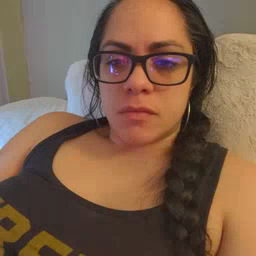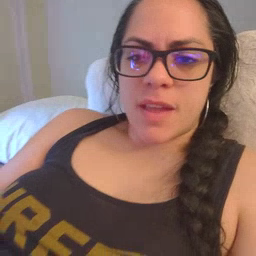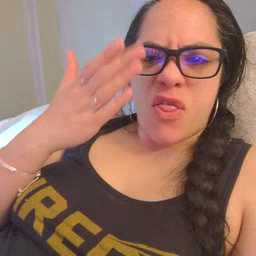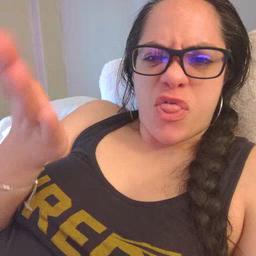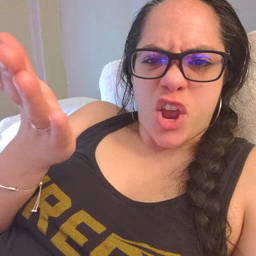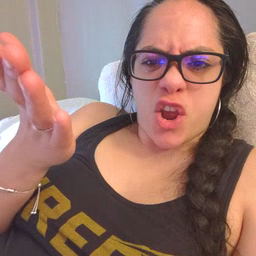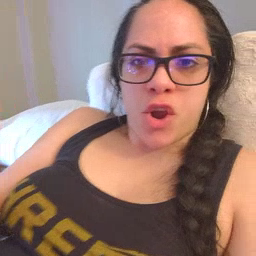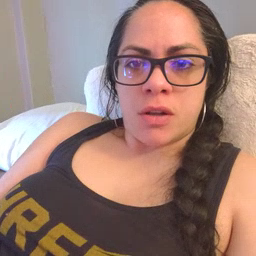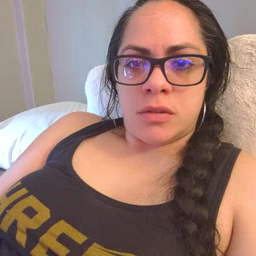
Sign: there